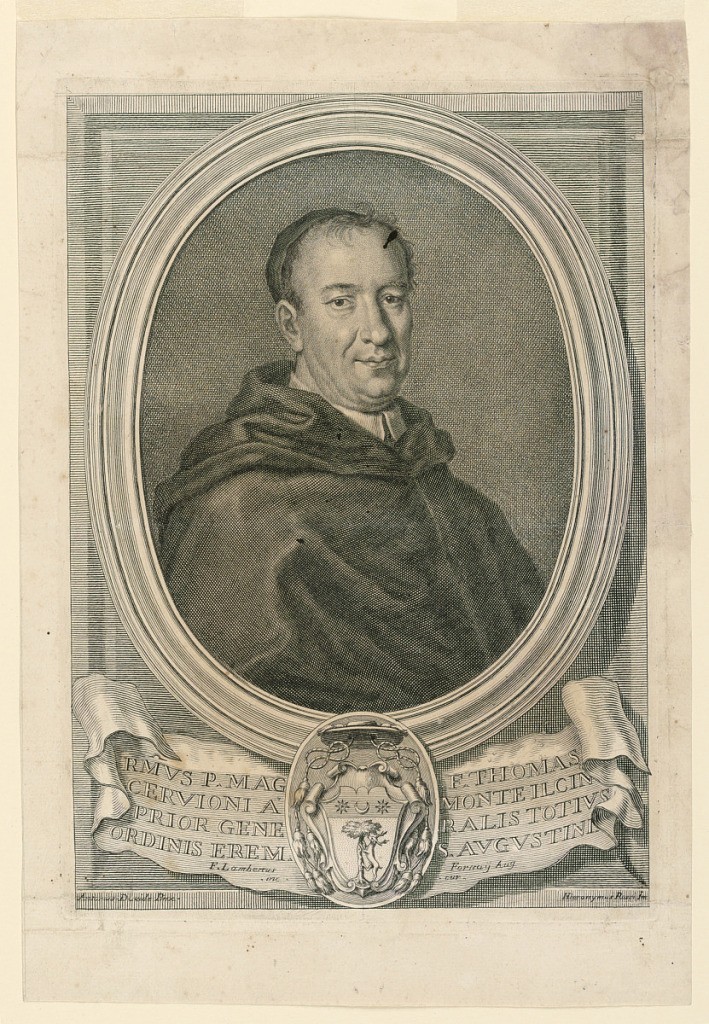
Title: Portrait of Father Thomas Cervioni
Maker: Girolamo Rossi (de Rubeis) II, Italian, 1682 - 1762
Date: ca. 1750
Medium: Engraving on paper
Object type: Print
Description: Half-length portrait in three-quarter view to right. The Father, a middle-aged man, wears a skull cap and a cape with a hood. Portrait is in an oval frame; below, coat-of-arms with insciption.